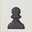
Piece: bP